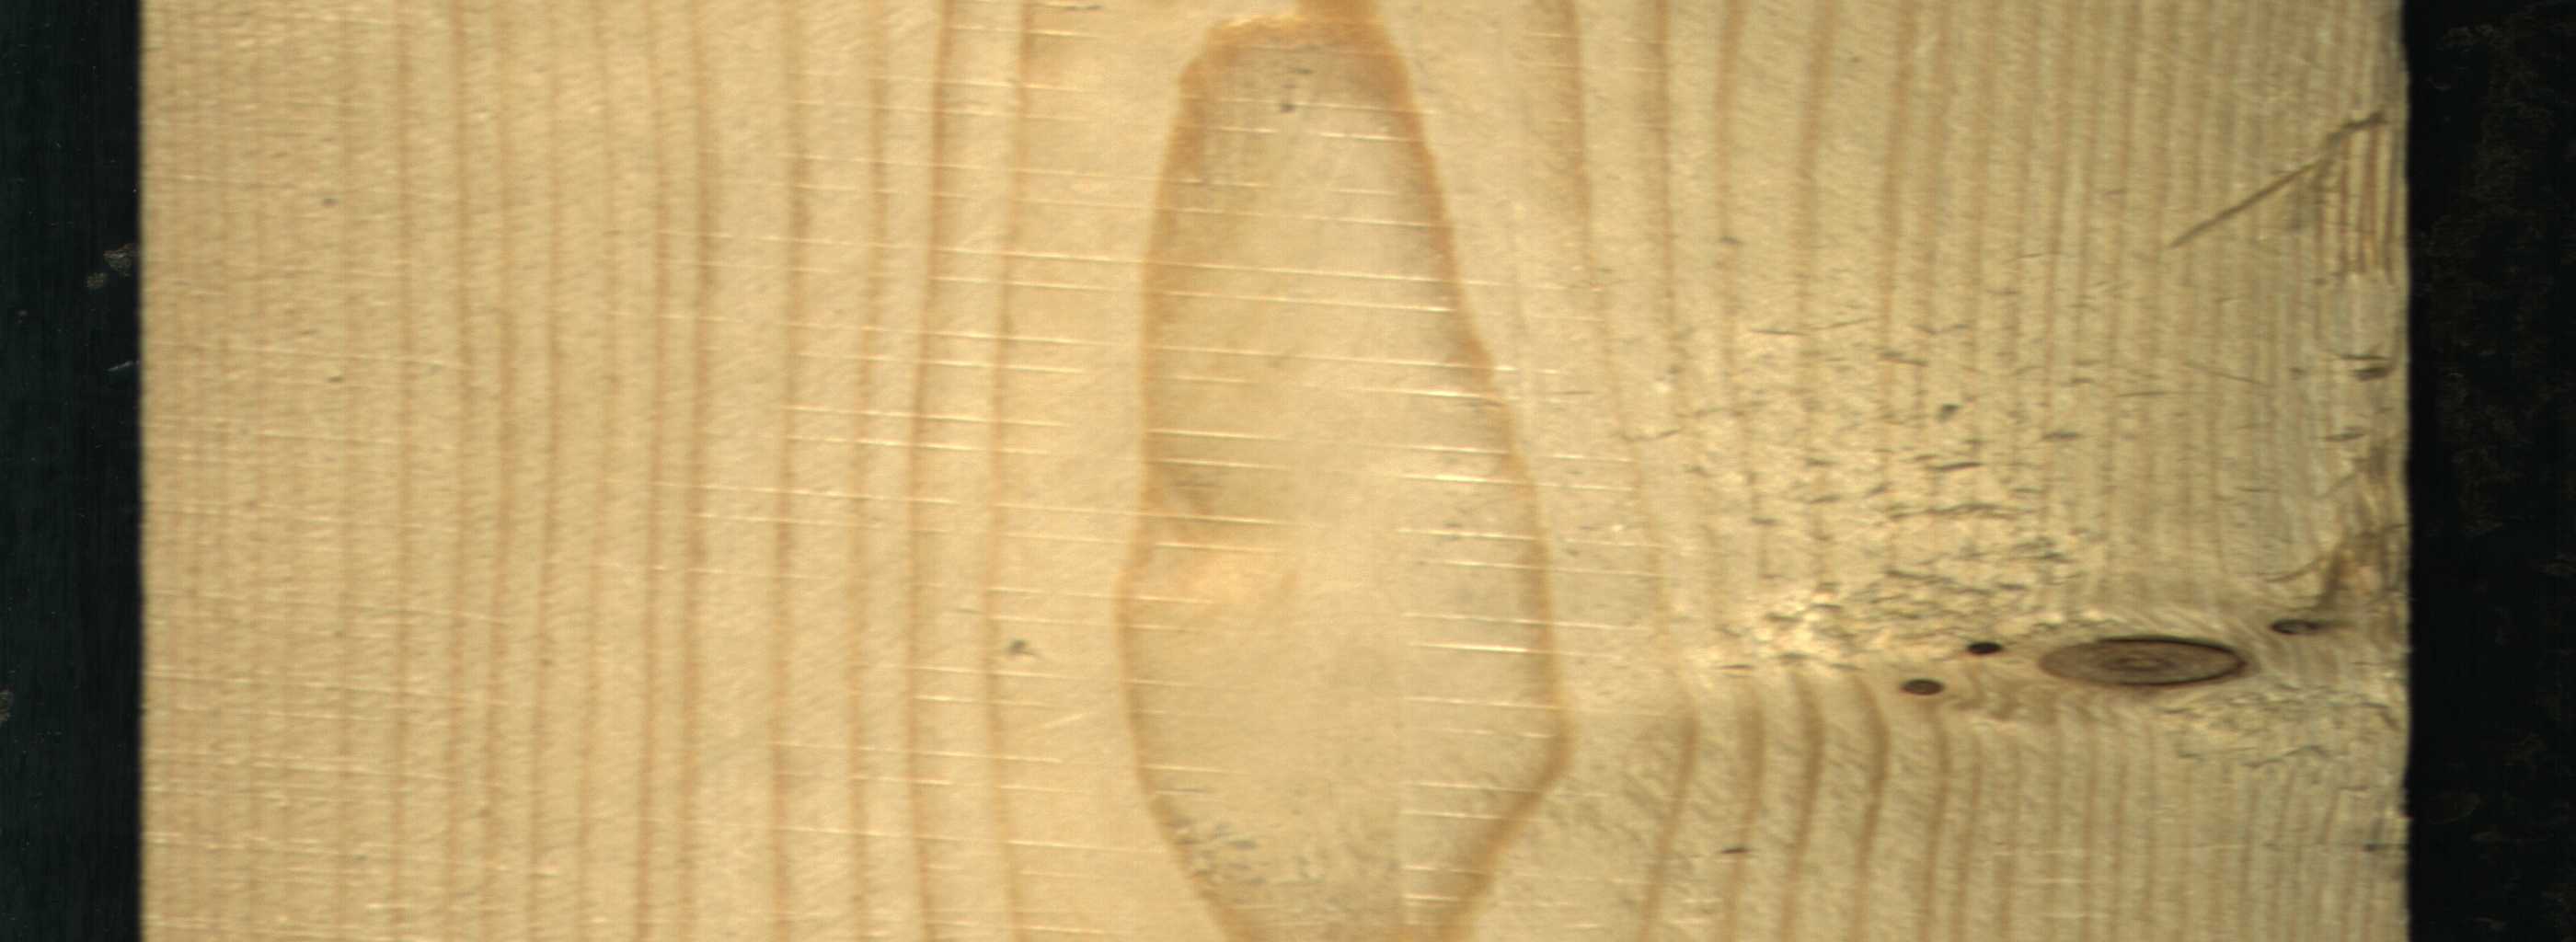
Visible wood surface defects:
Dead_Knot
Dead_Knot
Dead_Knot
Dead_Knot